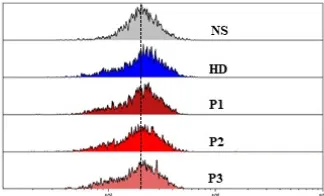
Absence of IFNgamma or other autoantibodies that may directly hinder/block IFNgamma signaling and normal response to IFNgamma or BCG stimulation. STAT1 phosphorylation (Y701) of HD monocytes after stimulation for 15 min. With 25% (v/v) allogenic HD or patient's serum (from different time points: P1, P2, and ,P3).
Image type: pathology (immunostaining)